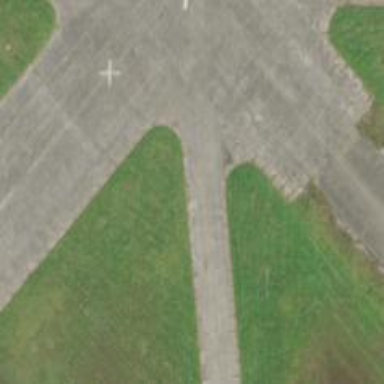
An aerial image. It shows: Abandoned airport.